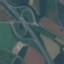
Land use / land cover: Highway